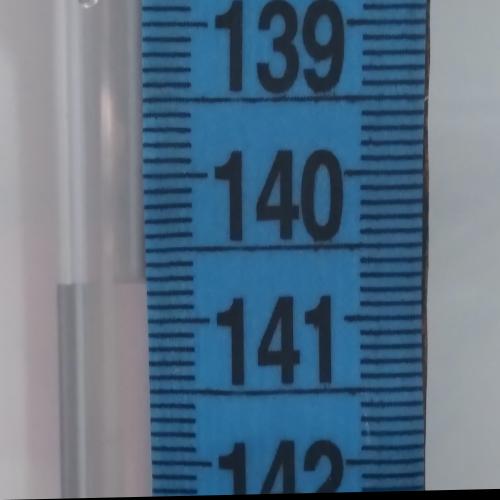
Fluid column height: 140.7 cm